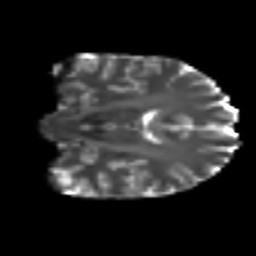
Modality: T2w
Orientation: coronal
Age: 35
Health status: ill
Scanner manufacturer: philips
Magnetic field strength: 3 T
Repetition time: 9 s
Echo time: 0.127 s